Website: lowes
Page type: review-order
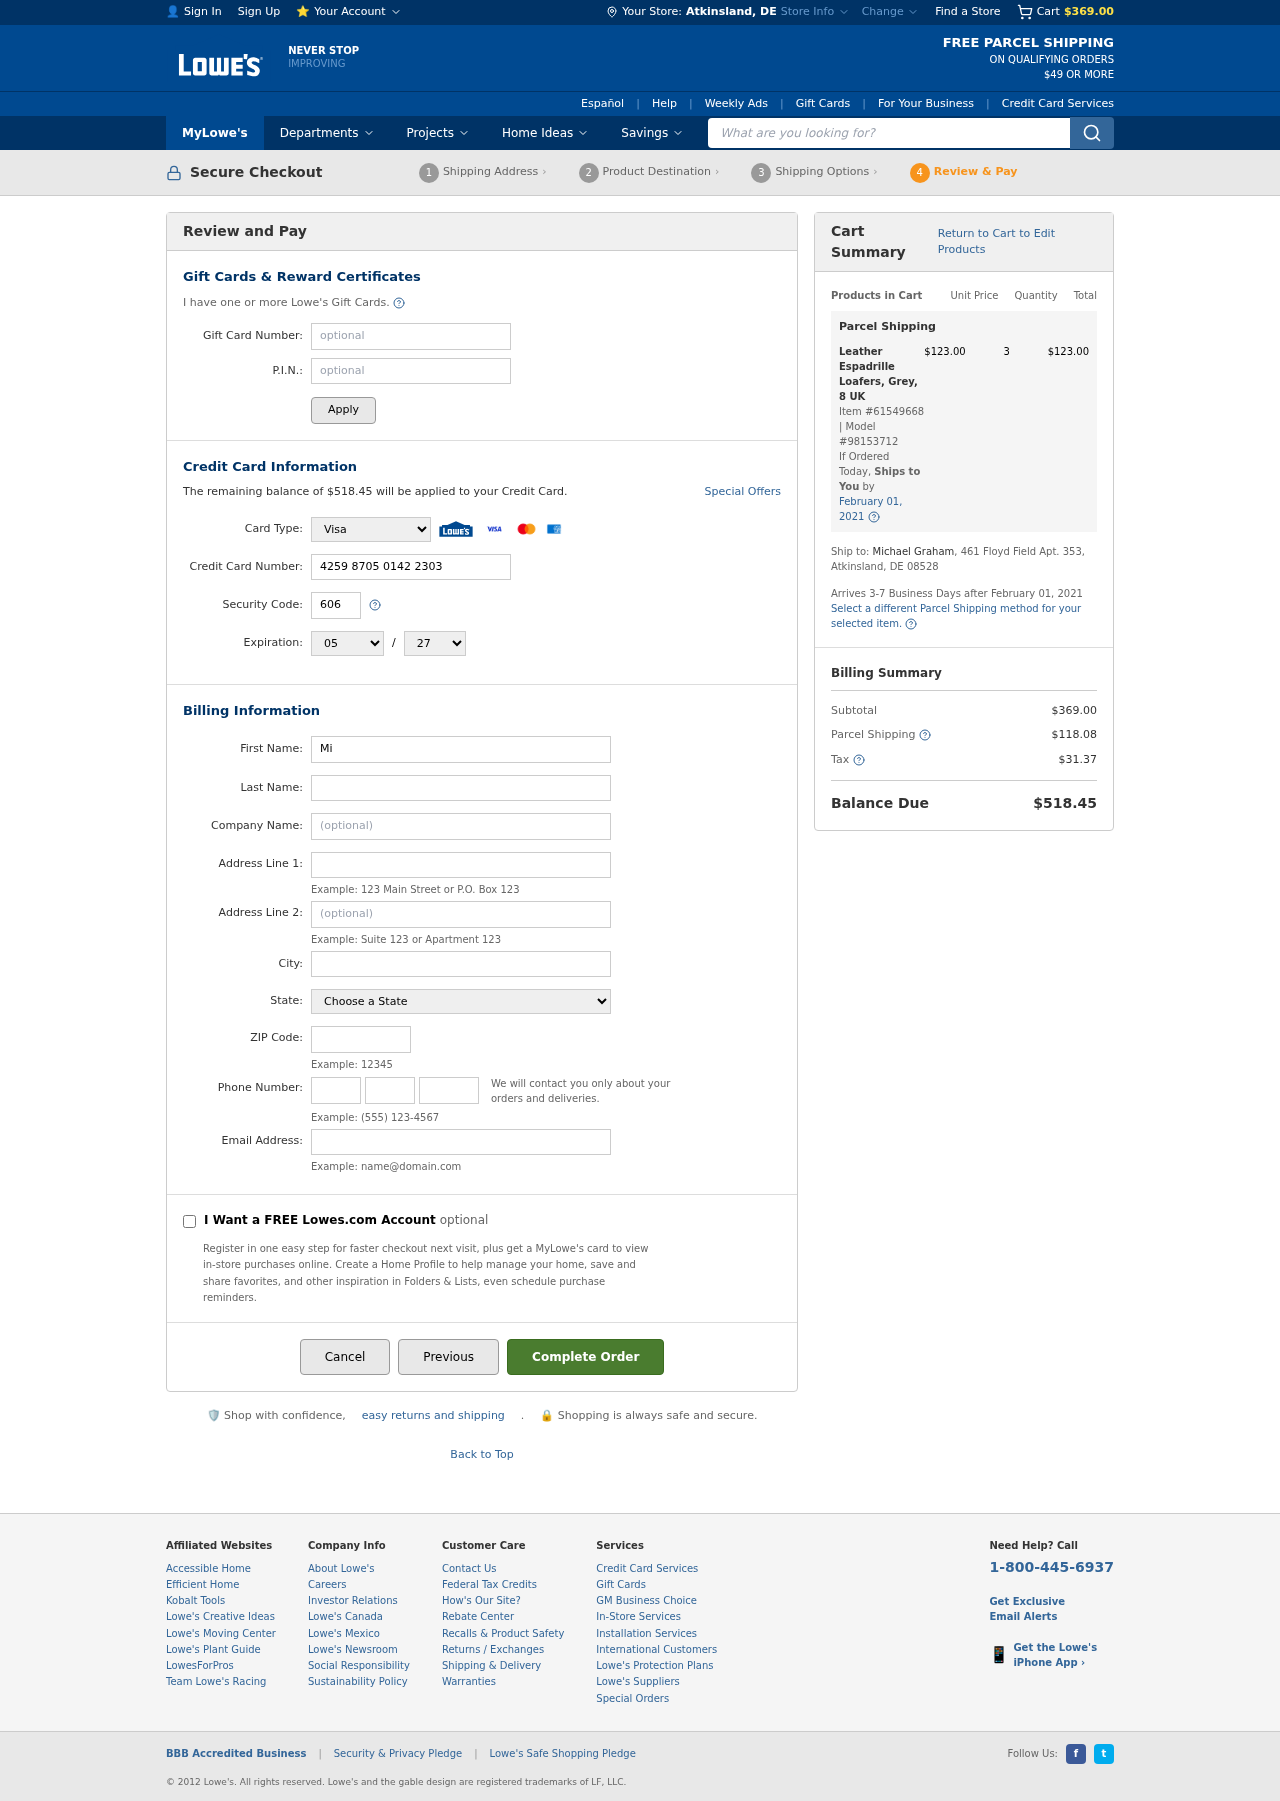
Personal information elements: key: PII_CARD_CVV
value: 606
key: PII_CARD_EXPIRY_MONTH
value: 05
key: PII_CARD_EXPIRY_YEAR
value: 27
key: PII_CARD_NUMBER
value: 4259 8705 0142 2303
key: PII_CARD_TYPE
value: Visa
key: PII_CITY
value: Atkinsland
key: PII_CITY_STATE
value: Atkinsland, DE
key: PII_COMPANY
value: Allen, Morris and Schmidt
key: PII_EMAIL
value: michael_graham@yahoo.com
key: PII_FIRSTNAME
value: Michael
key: PII_LASTNAME
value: Graham
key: PII_PHONE_AREA
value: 382
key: PII_PHONE_PREFIX
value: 314
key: PII_PHONE_SUFFIX
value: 0441
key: PII_POSTCODE
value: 08528
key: PII_STATE
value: Delaware
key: PII_STREET
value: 461 Floyd Field Apt. 353
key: PII_STREET2
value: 461 Floyd Field Apt. 353
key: PII_STREET2
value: Apt. 504
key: PII_FULLNAME2
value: Michael Graham
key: PII_CITY_STATE_ZIP2
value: Atkinsland, DE 08528
Product elements: key: PRODUCT1_NAME
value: Leather Espadrille Loafers, Grey, 8 UK
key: PRODUCT1_PRICE
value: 123
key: PRODUCT1_QUANTITY
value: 3
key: PRODUCT1_ITEM_NUMBER
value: Item #61549668
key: PRODUCT1_MODEL_NUMBER
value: Model #98153712
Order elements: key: ORDER_SUBTOTAL
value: $369.00
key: ORDER_BALANCE_DUE
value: $518.45
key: ORDER_SHIPPING_DATE
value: February 01, 2021
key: ORDER_ITEM_TOTAL
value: $123.00
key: ORDER_SHIPPING_DATE2
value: February 01, 2021
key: ORDER_SHIPPING_COST
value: $118.08
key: ORDER_TAX
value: $31.37
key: ORDER_TOTAL
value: $518.45
Search elements: key: HEADER_SEARCH
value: What are you looking for?